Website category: university
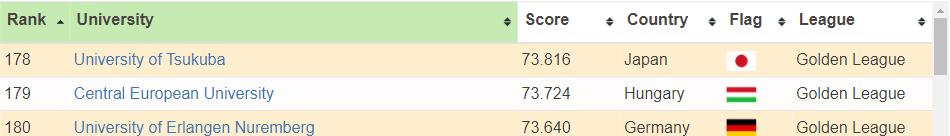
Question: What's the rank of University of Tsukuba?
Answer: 178

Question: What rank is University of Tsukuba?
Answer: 178

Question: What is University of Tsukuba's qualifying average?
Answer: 178

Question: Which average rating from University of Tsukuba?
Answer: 178

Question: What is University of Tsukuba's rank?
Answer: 178

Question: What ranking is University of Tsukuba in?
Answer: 178

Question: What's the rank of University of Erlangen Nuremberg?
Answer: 180

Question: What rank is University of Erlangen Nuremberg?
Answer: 180

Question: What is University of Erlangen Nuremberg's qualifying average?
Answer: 180

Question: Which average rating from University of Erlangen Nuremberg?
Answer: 180

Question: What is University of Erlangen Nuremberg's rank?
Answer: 180

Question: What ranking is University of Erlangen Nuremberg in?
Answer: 180

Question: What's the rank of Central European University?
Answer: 179

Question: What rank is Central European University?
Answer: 179

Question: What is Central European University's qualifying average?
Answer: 179

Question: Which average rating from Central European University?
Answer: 179

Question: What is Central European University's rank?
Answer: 179

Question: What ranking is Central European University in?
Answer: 179

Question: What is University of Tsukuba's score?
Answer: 73.816

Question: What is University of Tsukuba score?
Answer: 73.816

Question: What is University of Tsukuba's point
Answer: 73.816

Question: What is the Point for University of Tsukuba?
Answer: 73.816

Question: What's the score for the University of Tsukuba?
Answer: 73.816

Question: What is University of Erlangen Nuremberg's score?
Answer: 73.640

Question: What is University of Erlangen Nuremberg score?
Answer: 73.640

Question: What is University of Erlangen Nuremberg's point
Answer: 73.640

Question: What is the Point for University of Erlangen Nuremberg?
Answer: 73.640

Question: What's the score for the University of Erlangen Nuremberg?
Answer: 73.640

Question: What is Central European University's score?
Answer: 73.724

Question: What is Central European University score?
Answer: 73.724

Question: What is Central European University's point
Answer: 73.724

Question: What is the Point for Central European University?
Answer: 73.724

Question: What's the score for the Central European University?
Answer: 73.724

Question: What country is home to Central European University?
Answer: Hungary

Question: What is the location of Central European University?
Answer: Hungary

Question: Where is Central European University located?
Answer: Hungary

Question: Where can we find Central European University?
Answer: Hungary

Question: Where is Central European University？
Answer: Hungary

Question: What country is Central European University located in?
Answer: Hungary

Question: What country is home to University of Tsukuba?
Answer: Japan

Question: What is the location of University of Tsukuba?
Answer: Japan

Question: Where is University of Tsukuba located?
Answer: Japan

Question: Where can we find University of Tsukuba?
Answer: Japan

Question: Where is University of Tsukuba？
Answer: Japan

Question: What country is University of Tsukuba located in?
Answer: Japan

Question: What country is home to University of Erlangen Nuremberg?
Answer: Germany

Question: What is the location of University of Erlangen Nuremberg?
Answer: Germany

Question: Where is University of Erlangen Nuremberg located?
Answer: Germany

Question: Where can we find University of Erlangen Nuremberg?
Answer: Germany

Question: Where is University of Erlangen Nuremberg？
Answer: Germany

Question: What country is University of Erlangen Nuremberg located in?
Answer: Germany

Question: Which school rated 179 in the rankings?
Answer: Central European University

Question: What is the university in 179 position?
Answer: Central European University

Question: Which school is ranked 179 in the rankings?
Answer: Central European University

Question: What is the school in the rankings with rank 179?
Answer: Central European University

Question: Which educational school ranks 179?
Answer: Central European University

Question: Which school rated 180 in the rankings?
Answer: University of Erlangen Nuremberg

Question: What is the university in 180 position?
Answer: University of Erlangen Nuremberg

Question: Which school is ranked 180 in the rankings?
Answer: University of Erlangen Nuremberg

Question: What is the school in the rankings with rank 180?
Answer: University of Erlangen Nuremberg

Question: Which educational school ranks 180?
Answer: University of Erlangen Nuremberg

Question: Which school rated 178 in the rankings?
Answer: University of Tsukuba

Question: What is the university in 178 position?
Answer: University of Tsukuba

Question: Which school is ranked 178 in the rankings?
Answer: University of Tsukuba